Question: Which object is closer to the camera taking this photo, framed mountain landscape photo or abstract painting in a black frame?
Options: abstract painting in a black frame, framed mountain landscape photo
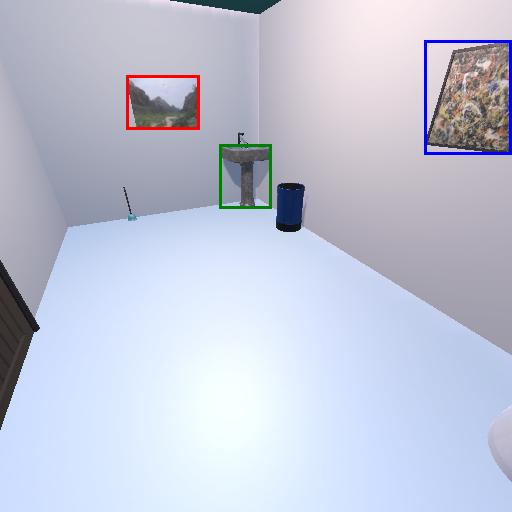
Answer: abstract painting in a black frame